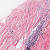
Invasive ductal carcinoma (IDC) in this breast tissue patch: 0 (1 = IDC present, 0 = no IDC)